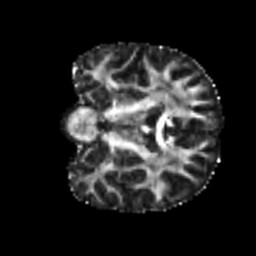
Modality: FA
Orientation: coronal
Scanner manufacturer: siemens
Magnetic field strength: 3 T
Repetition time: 4 s
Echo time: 0.0594 s